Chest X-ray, PA view. Patient: 41 years old, sex M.
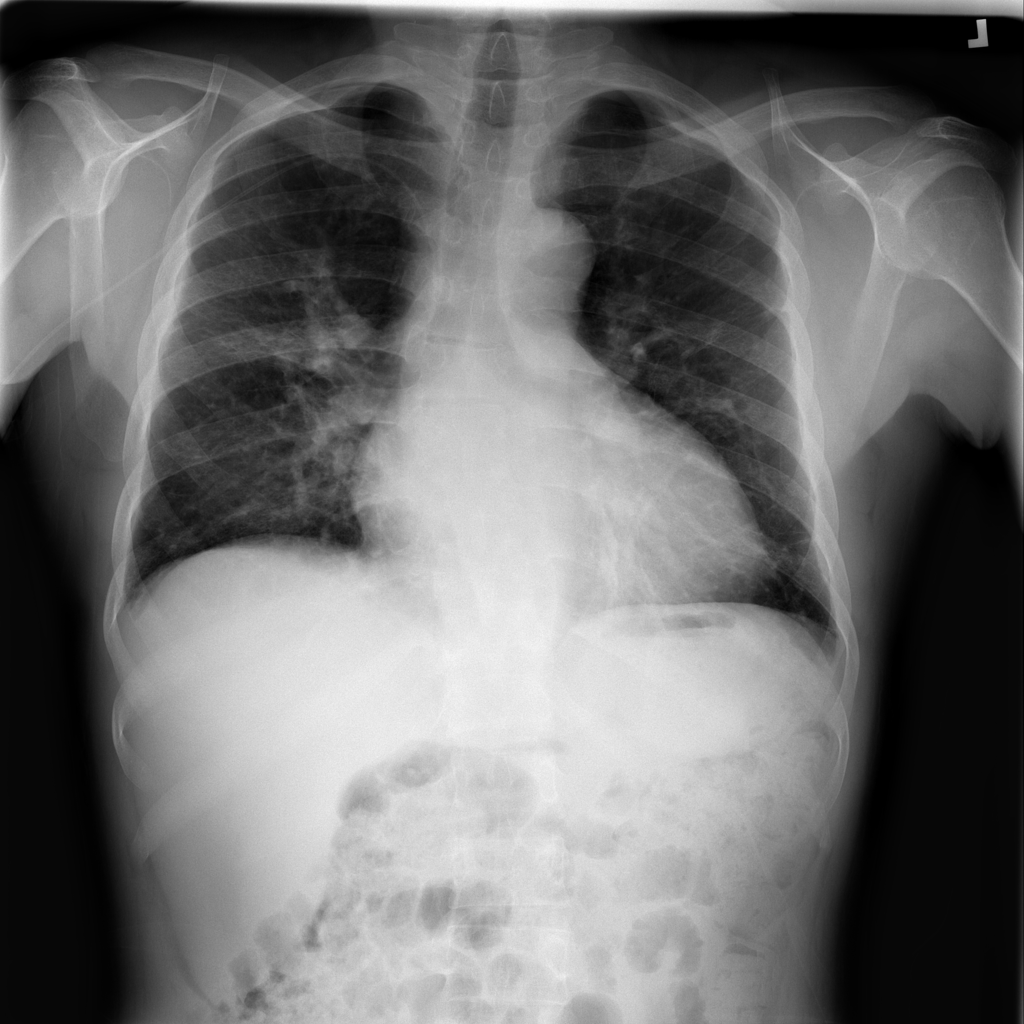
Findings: Atelectasis, Cardiomegaly, Effusion